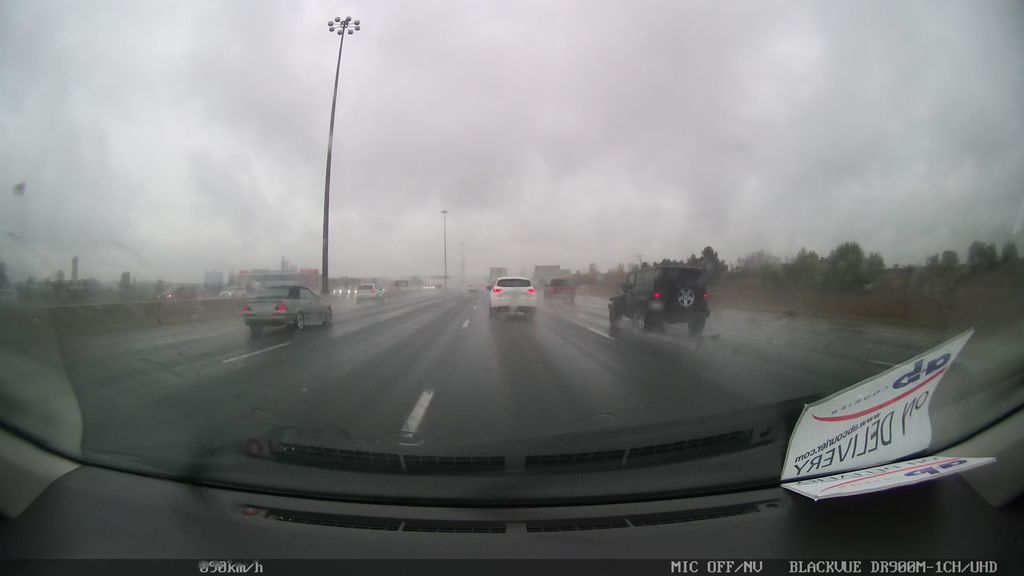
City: toronto